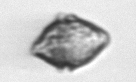
Label: Kryptoperidinium_triquetrum